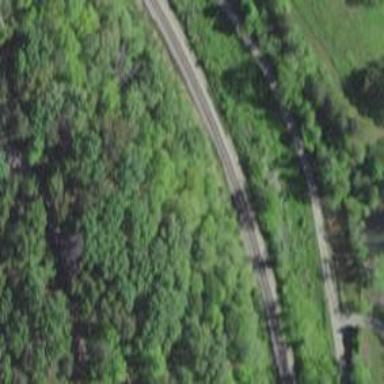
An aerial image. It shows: Railway track.